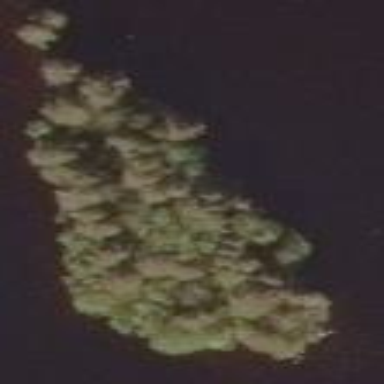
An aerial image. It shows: Island covered with woodland.